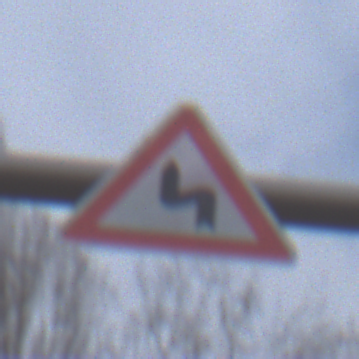
Verkehrszeichen: DoppelkurveZunaechstLinks
Umgebung: Outdoor, Nature
Tageszeit: MorningAfternoon
Wetter: Overcast
Licht: Natural
Jahreszeit: NotSpecified
Kontrast: LowContrast